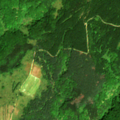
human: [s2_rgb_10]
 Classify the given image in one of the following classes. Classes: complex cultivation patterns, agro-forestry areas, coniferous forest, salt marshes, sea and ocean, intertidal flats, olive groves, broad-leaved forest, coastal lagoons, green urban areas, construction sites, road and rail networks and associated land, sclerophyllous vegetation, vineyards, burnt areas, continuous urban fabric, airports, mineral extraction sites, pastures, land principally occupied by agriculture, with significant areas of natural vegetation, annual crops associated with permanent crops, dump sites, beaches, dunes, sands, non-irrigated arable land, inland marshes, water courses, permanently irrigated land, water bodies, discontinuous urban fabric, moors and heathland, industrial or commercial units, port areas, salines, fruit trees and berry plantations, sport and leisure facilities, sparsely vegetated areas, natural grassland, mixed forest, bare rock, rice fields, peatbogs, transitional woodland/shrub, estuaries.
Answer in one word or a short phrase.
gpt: pastures, complex cultivation patterns, broad-leaved forest, coniferous forest, mixed forest